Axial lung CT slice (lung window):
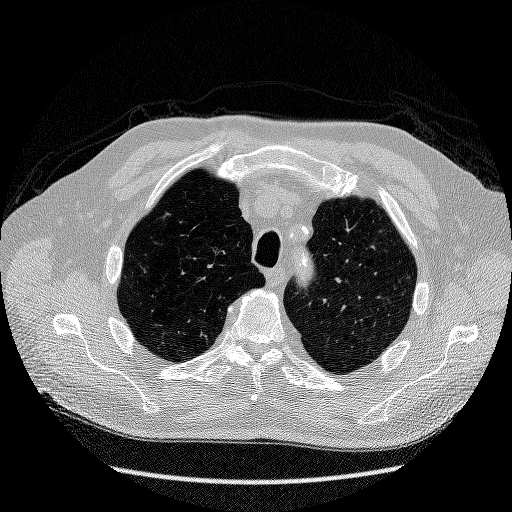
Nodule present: yes
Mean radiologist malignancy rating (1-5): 1